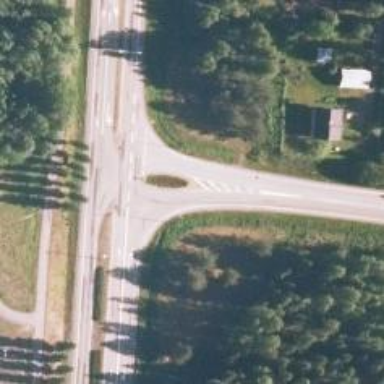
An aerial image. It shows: Asphalt trunk link road.